Question:
I have created a UIView.I want to subview the view to the appdelegate window
'''
UIView *newView = [[UIView alloc]initWithFrame:CGRectMake(0, 0, 1048, 748)];
AppDelegate *appdelegate = [[UIApplication sharedApplication]delegate];
[appdelegate.window addSubview:newView];
'''
This helps me to subview a view to the window.But the view is in portrait mode.I need the view to be in landscape mode .How can I set the view to the landscape mode? and I want the Red color view to completely cover the white view.how can I do so?
RedColor is the newView
white is present viewController
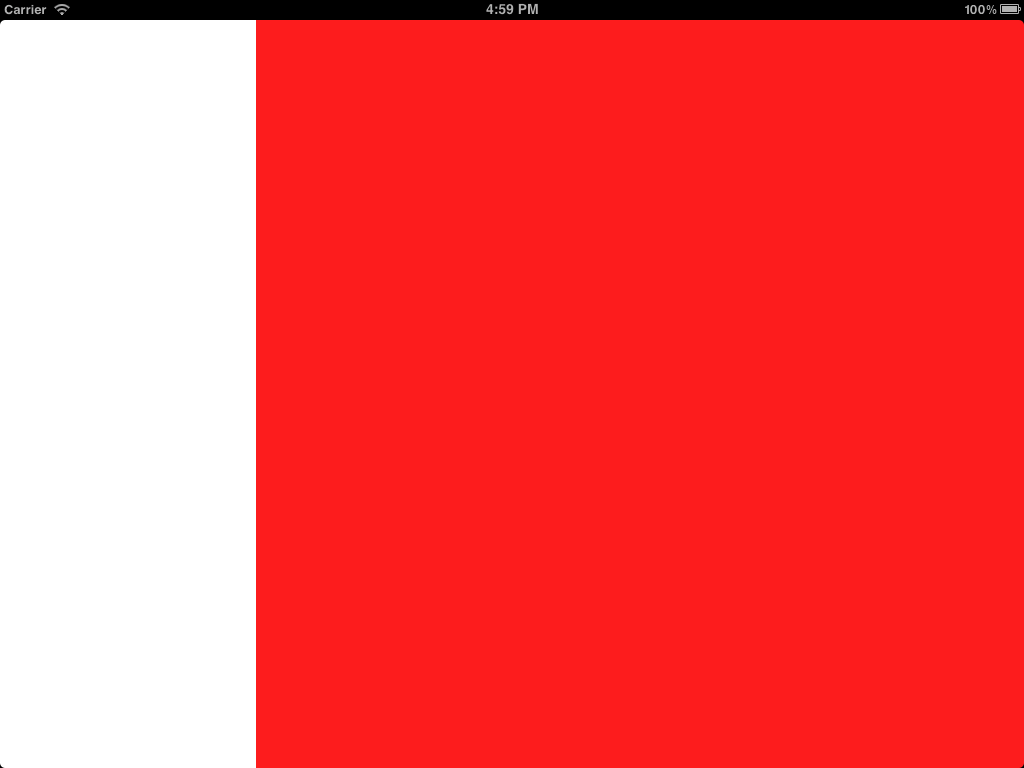
Answer: if we add any object to window and then we want to change the orientation then we must use transform methods.
'''
#define DegreesToRadians(degrees) (degrees *M_PI /180)
'''
add above line
'''
CGAffineTransform newTransform;
UIDeviceOrientation orientation = [UIDevice currentDevice].orientation;
switch (orientation)
{
case UIInterfaceOrientationPortraitUpsideDown:
newTransform = CGAffineTransformMakeRotation(-DegreesToRadians(180));
txt.transform = newTransform;
txt.frame = CGRectMake(0, 0, 320, 480);
break;
case UIInterfaceOrientationLandscapeLeft:
newTransform = CGAffineTransformMakeRotation(DegreesToRadians(-90));
txt.transform = newTransform;
txt.frame = CGRectMake(0, 0, 320, 480);
break;
case UIInterfaceOrientationLandscapeRight:
newTransform = CGAffineTransformMakeRotation(DegreesToRadians(90));
txt.transform = newTransform;
txt.frame = CGRectMake(0, 0, 320, 480);
break;
default:
newTransform = CGAffineTransformMakeRotation(-DegreesToRadians(0));
txt.transform = newTransform;
txt.frame = CGRectMake(0, 0, 320, 480);
break;
}
'''
here txt is object name,try in this way.